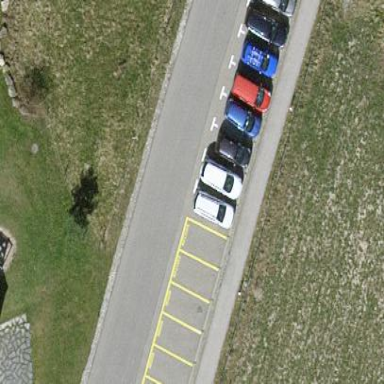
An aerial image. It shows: Parking area.